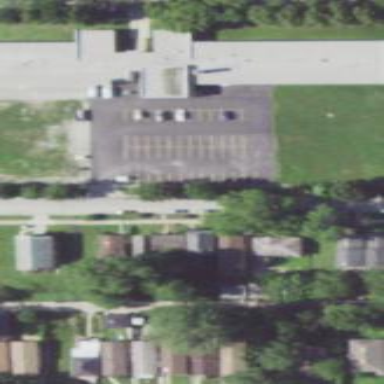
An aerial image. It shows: School.